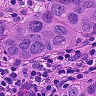
Metastatic tissue present: yes